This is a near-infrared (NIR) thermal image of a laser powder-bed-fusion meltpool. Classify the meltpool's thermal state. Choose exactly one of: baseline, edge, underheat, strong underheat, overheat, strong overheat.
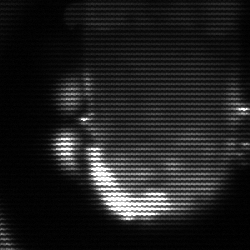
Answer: baseline